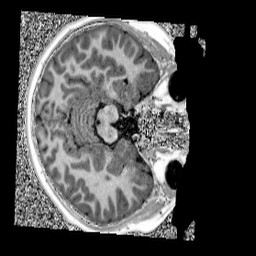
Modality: UNIT1
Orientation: axial
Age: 9
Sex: male
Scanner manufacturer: siemens
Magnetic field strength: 3 T
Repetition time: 4 s
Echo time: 0.00299 s